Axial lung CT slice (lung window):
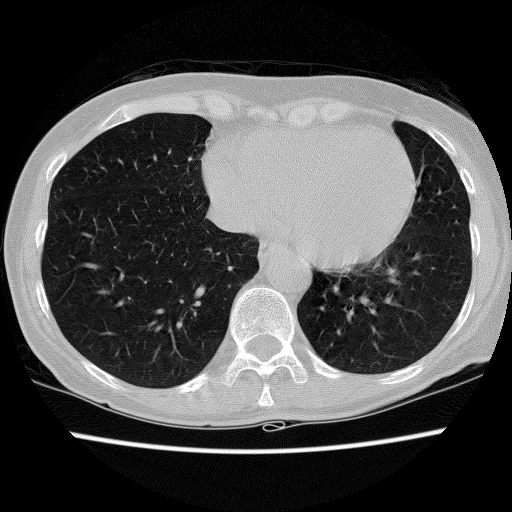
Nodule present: no